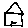
Label: house